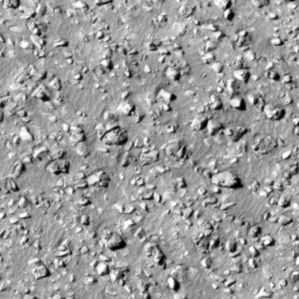
Label: non_frost